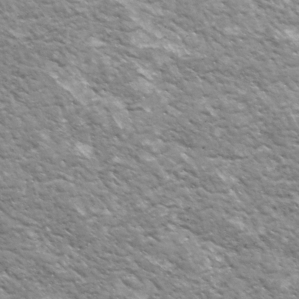
Label: frost